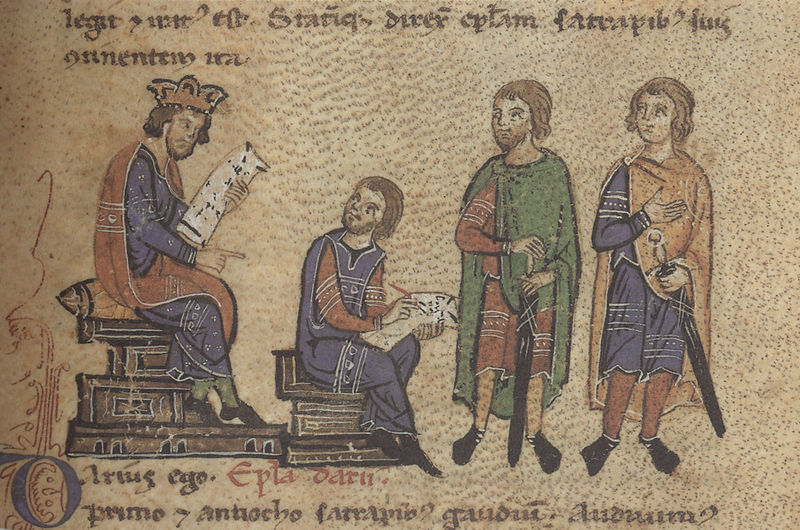
Titel: Alexanderroman
Institution: Leipzig, Stadtbibliothek
Schlagwörter: gemälde, haut, sitzen, kleider, teppich, krone, schrift, papier, hof, kissen, könig, soldaten, druck, schwert, schwerter, ritter, tracht, pergament, schreiben, mittelalter, umhänge, gelehrter, schreiber, jünger, handschrift, latein, lateinisch, buchmalerei, majuskel, versalie, pharao, minuskel, diktieren, überwürfe, anweisen, alexanderroman, kölnig